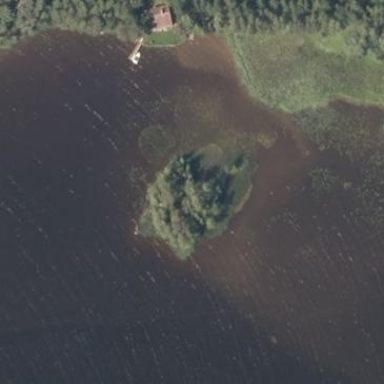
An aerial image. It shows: Islet.